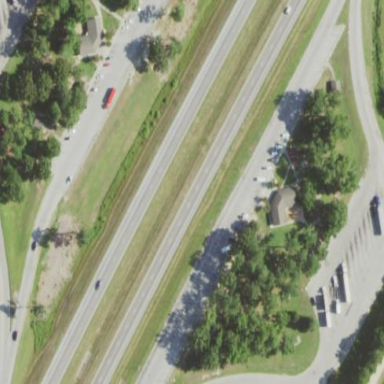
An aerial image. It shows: Rest area along the road.